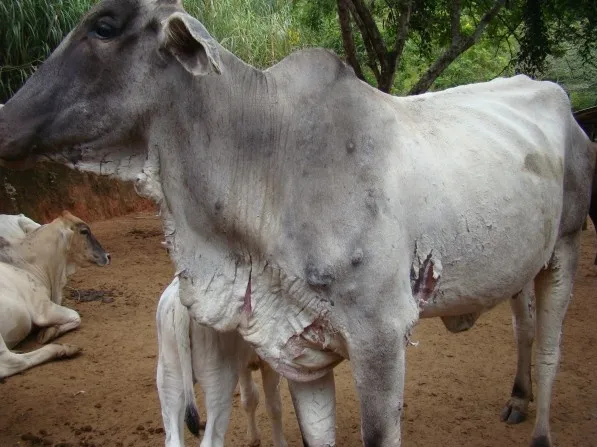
Crossbred cow 17 days after the bee swarm attack. Observe the necrosis and detachment of the skin on the dewlap and lower portion of the chest.
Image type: medical_photograph (other_medical_photograph)